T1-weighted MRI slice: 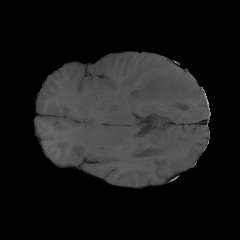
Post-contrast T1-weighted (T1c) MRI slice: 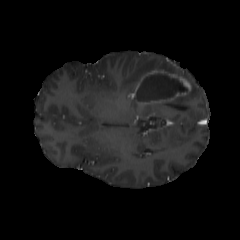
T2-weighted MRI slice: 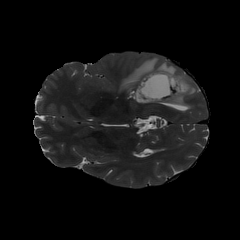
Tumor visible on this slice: yes